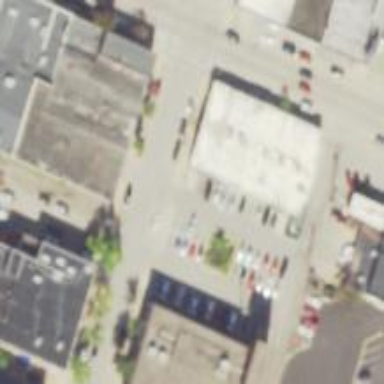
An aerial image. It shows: Parking space is available.